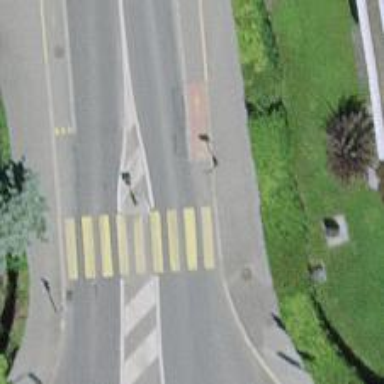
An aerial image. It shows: Marked road crossing with pedestrian island.